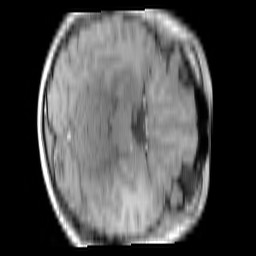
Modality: T1w
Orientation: axial
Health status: ill
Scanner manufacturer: siemens
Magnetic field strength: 3 T
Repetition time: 0.4 s
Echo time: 0.00272 s